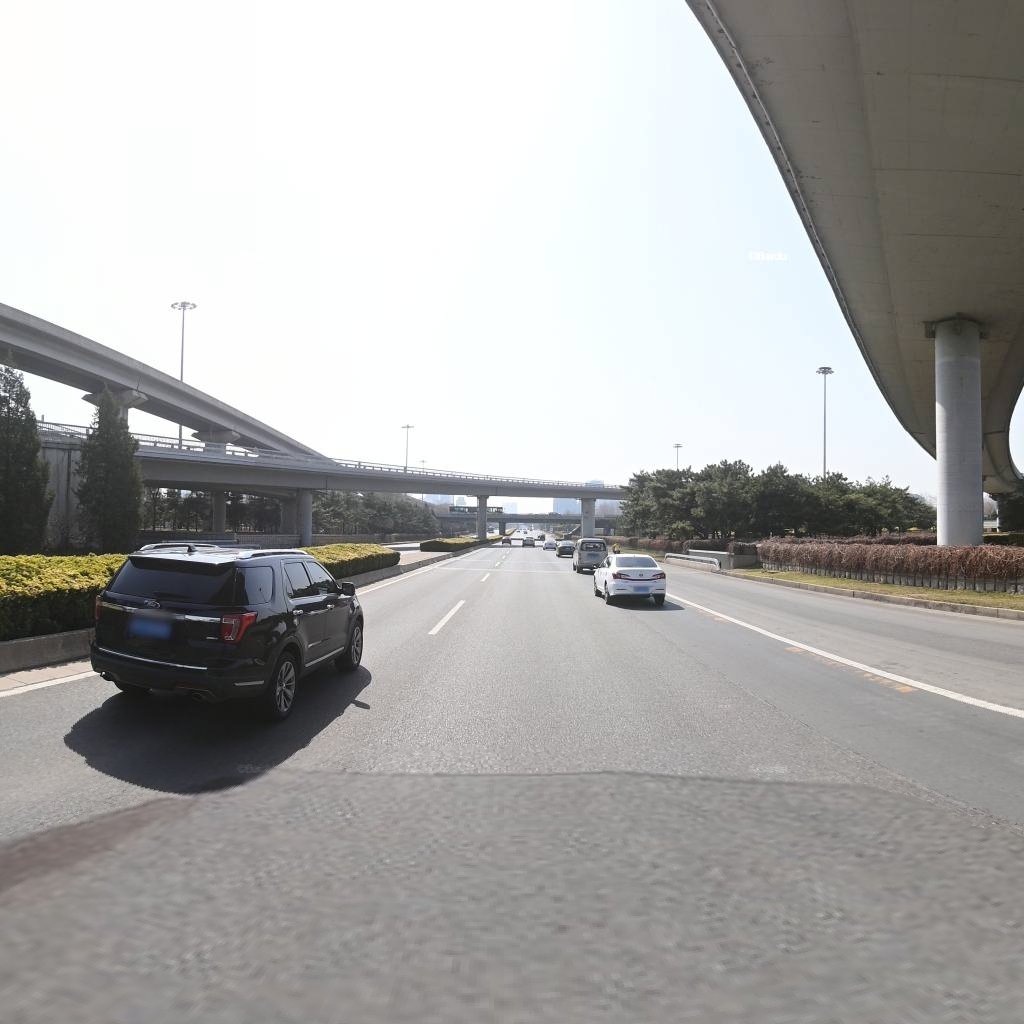
Region: Chaoyang
Road damage annotations: longitudinal crack